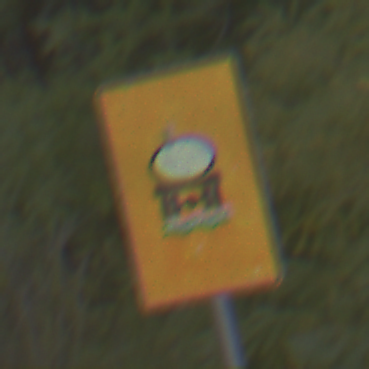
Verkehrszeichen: FahrzeugeMitWassergefaehrdenderLadungOhnePfeilsymbol
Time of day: Midday
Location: Outdoor (Suburban)
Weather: Overcast
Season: NotSpecified
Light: Natural